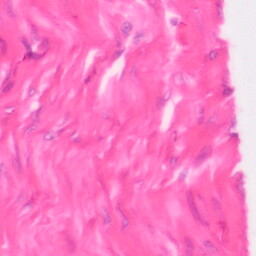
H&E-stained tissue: Colon